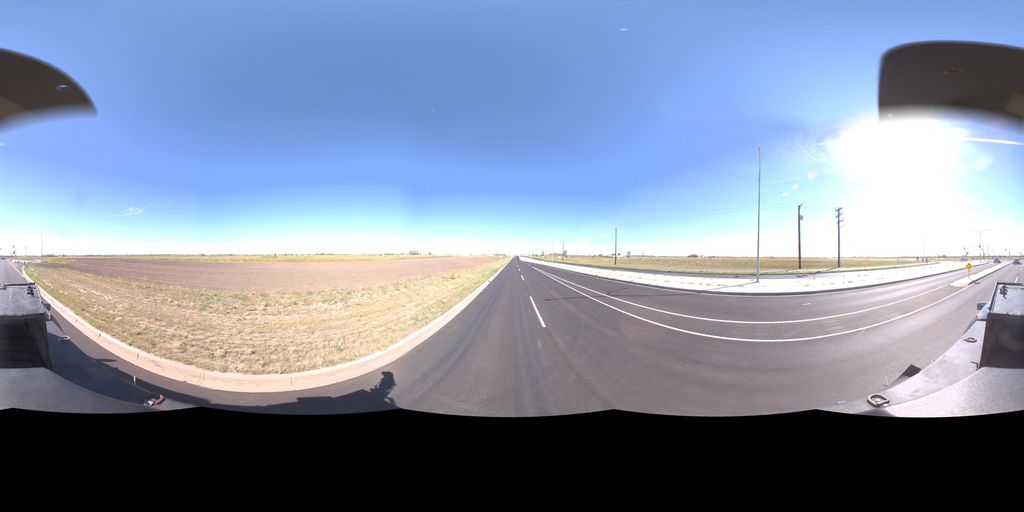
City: saskatoon